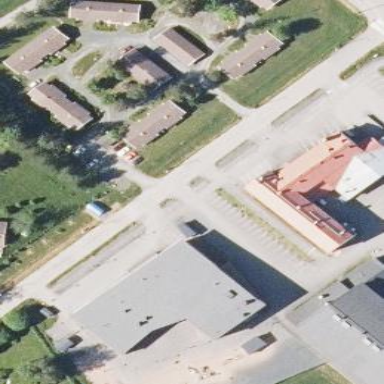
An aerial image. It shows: School building or complex.